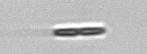
Label: pennate